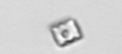
Label: Bacillariophyceae_morphotype1